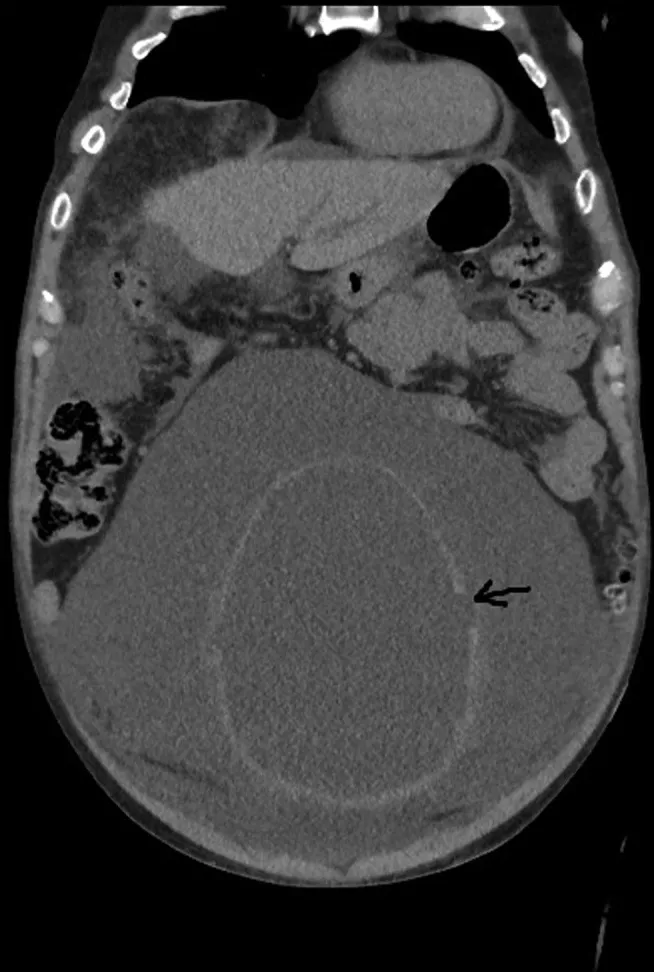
Coronal section of CT showing perforation (arrow) of the bladder wall with surrounding fluid collection.
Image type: radiology (ct)